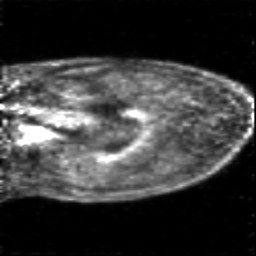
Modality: PET
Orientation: sagittal
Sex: female
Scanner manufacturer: siemens